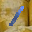
Label: 1